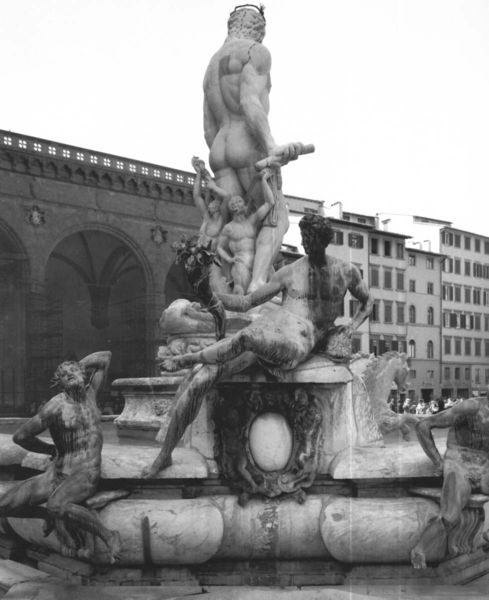
Titel: Neptunbrunnen
Künstler: Bartolomeo Ammannati
Institution: Florenz, Piazza della Signoria
Schlagwörter: akt, mann, nackt, wasser, frauen, menschen, stadt, fenster, frau, marmor, rücken, barock, stein, häuser, brücke, brunnen, oval, pferde, skulptur, statue, bogen, italien, platz, men, people, white, women, figures, old, woman, tor, foto, loggia, torbogen, rom, wappen, medallion, gods, greek, man, naked, nude, roman, nymphe, florenz, stand, black and white, herkules, model, sculpture, bridge, marble, human, pose, rome, square, buildings, fountain, butt, horse, bathing, riese, bernini, neptun, zeus, brunnenfiguren, poseidon, photograph, reclining, tall, halo, po, worn, giant, weird, neptune, wasserkunst, loma, romanm, alegoric, hffkj, fourm, nepton, funtain